Question: '''
import matplotlib.pyplot as plt
# define corner points
x=['a','b','c','d','e']
y=[12,10,5,1,4]
plt.bar(x,y,color='lightgray')
plt.fill_between(x,3,alpha=0.3,color='r')
'''

I'd like to fill the empty space using 'fill_between()' as shown in the picture.
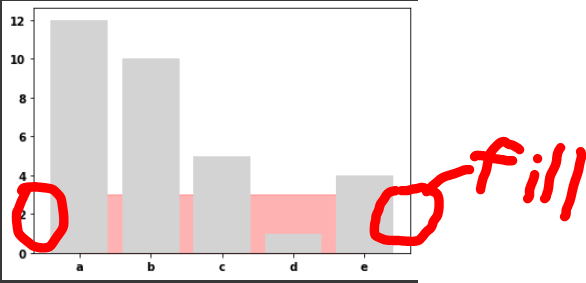
Answer: You can use 'axhspan' to have a horizontal bar over the complete plot width. Use 'zorder' to have it behind the bars.
'''
import matplotlib.pyplot as plt
x = ['a', 'b', 'c', 'd', 'e']
y = [12, 10, 5, 1, 4]
plt.bar(x, y, color='lightgray')
plt.axhspan(0, 3, alpha=0.3, color='r', zorder=0)
plt.show()
'''
<URL>
PS: Note that the call to 'fill_between' in the post doesn't fill between the bars. It converts the x-values to numeric (being '0, 1, 2, ...' for a categorical axis) and uses a default 'y2=0'. So, internally equal to:
'''
plt.fill_between(x=[0, 1, 2, 3, 4], y1=3, y2=0, ...)
'''